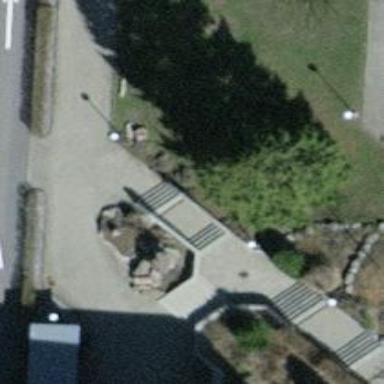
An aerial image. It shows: Steps made of paving stones.